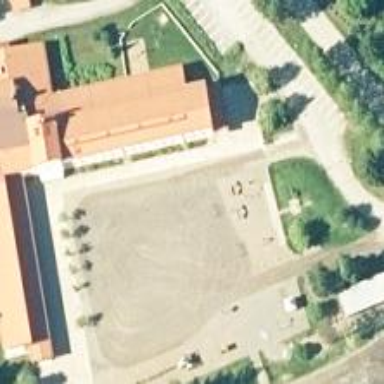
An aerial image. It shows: School.